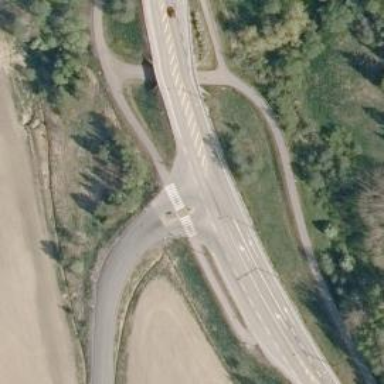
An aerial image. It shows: Secondary road with asphalt surface.